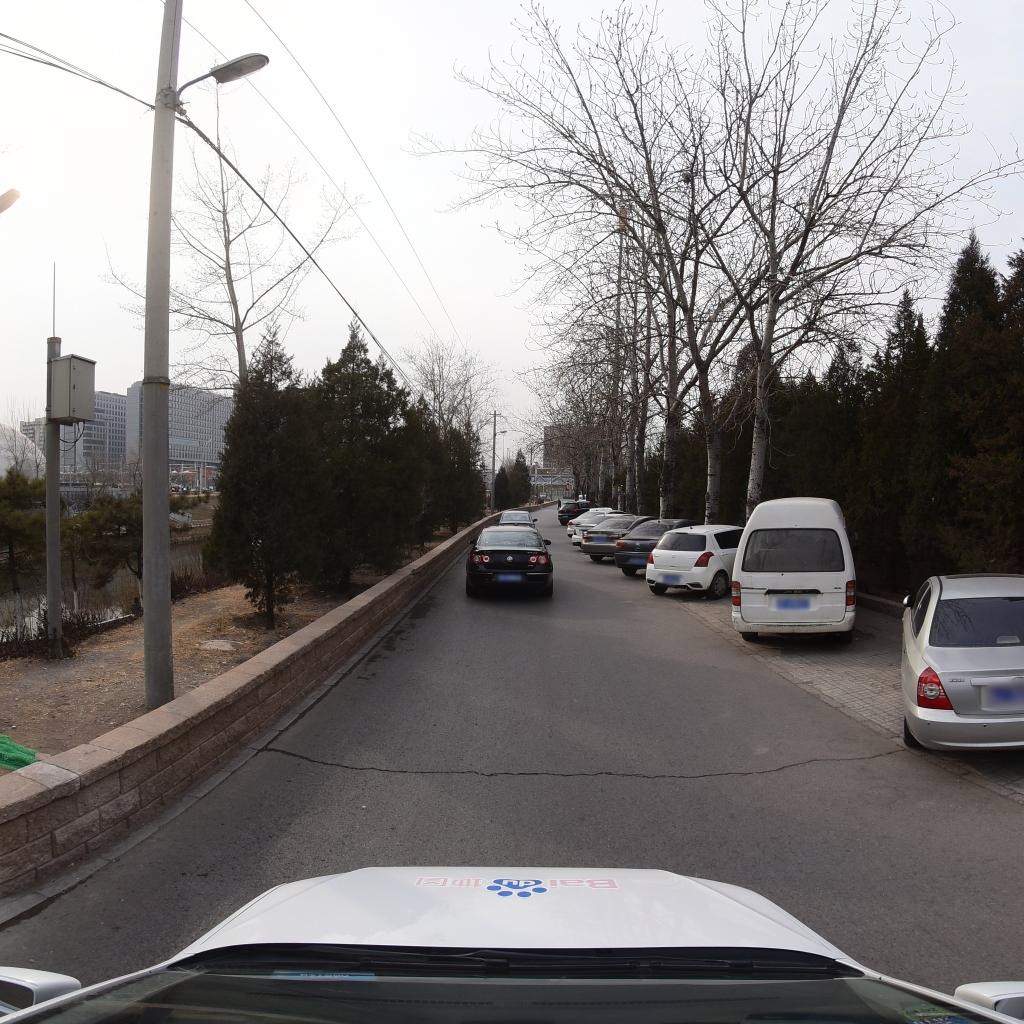
Region: Fengtai
Road damage annotations: transverse crack